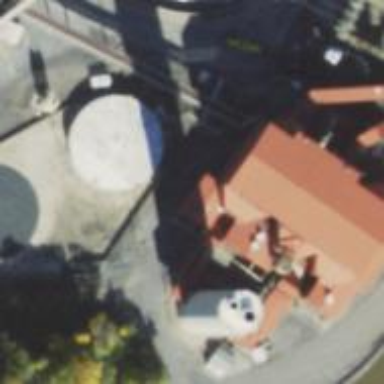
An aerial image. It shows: Storage tank that is man-made.